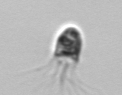
Label: Balanion